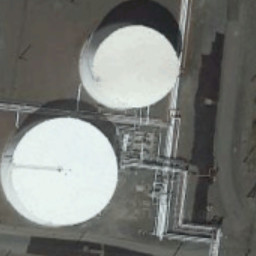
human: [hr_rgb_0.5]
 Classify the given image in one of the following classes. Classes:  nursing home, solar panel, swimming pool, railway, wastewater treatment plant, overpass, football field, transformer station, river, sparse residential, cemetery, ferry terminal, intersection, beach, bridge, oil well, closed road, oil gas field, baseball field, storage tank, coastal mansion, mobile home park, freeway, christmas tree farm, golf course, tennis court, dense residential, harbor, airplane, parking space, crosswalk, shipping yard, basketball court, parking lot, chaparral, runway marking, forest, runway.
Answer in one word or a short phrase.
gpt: storage tank